Brain MRI, t2w sequence, axial 2D slice.
Patient: age 22, sex F, weight 78 kg, height 1.78 m
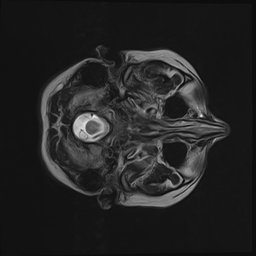